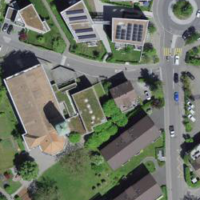
EUNIS habitat code: 54
Species observed at this site:
Juglans regia
Thlaspi arvense